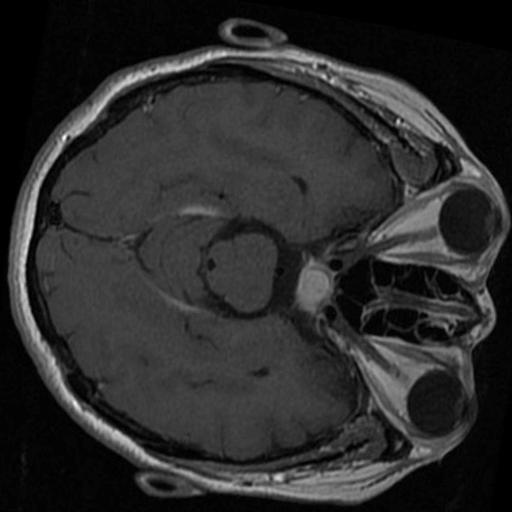
Label: brain_tumor